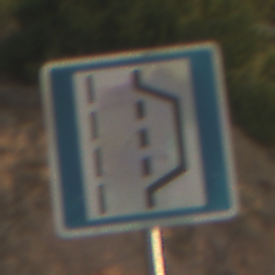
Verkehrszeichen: NothalteUndPannenbucht
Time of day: SunriseSunset
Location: Outdoor (Nature)
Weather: PartlyCloudy
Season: NotSpecified
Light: Natural